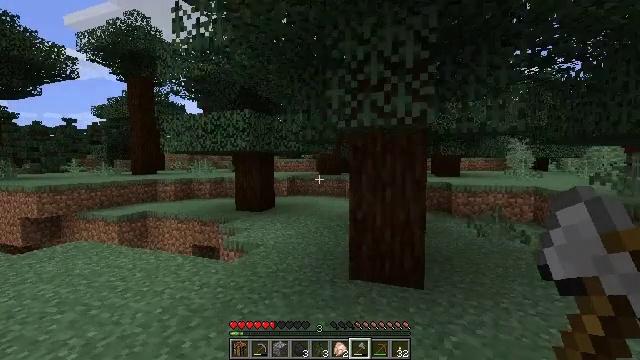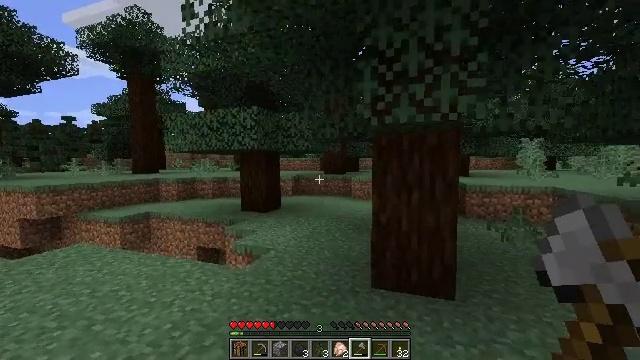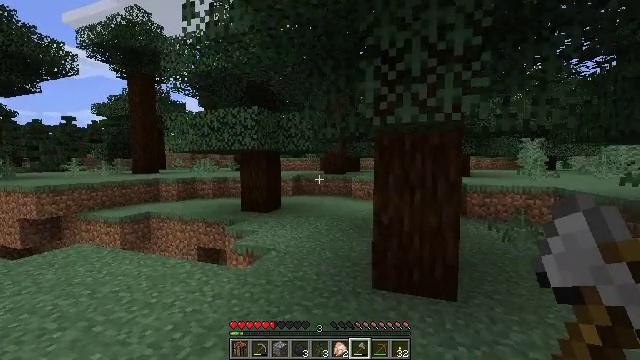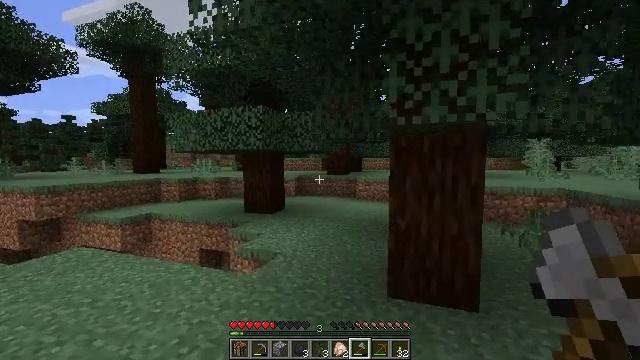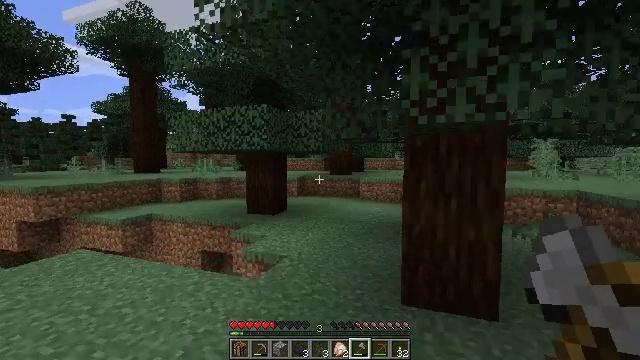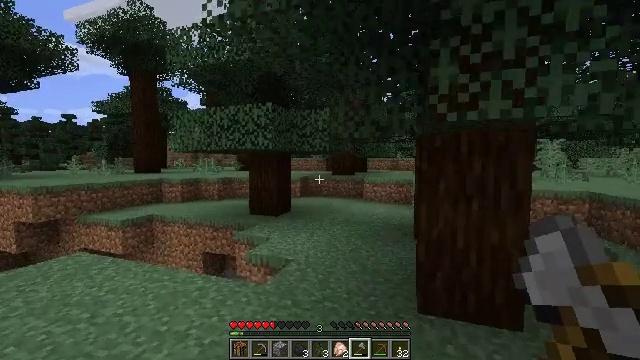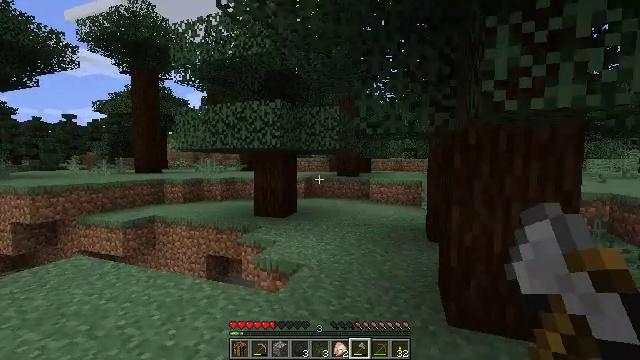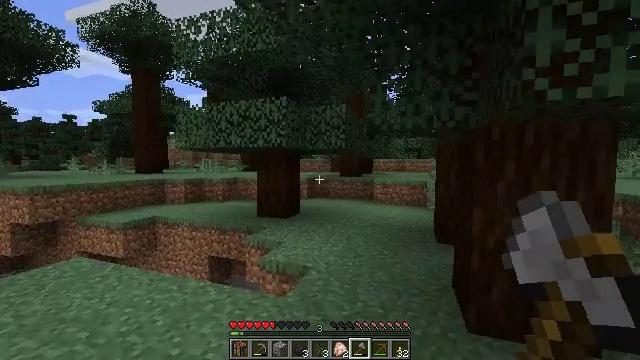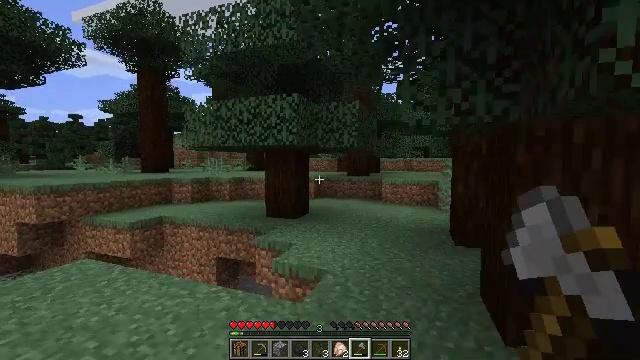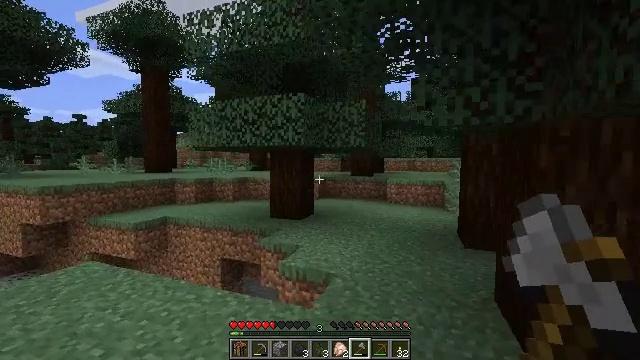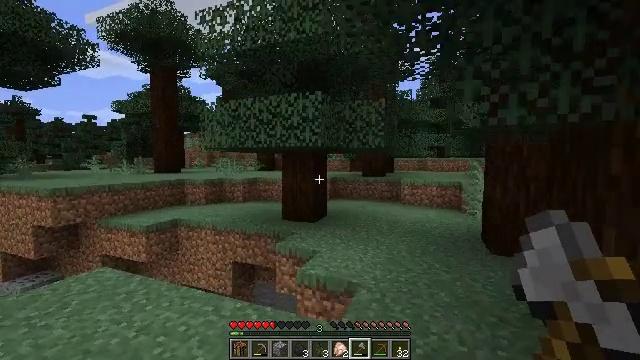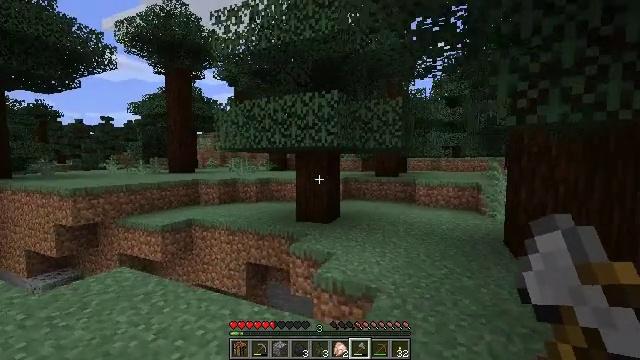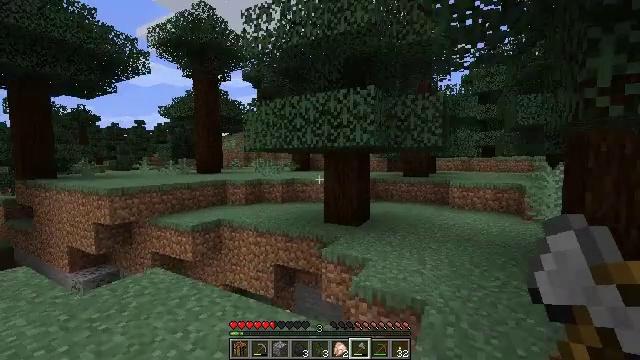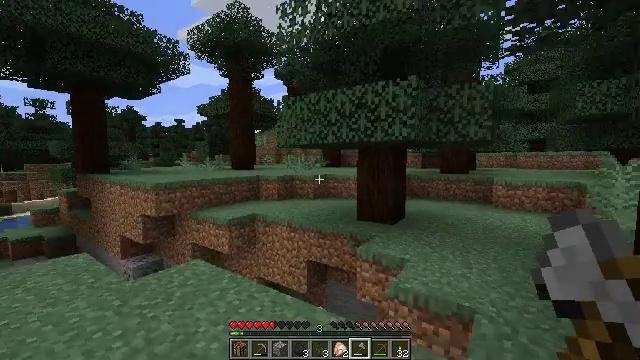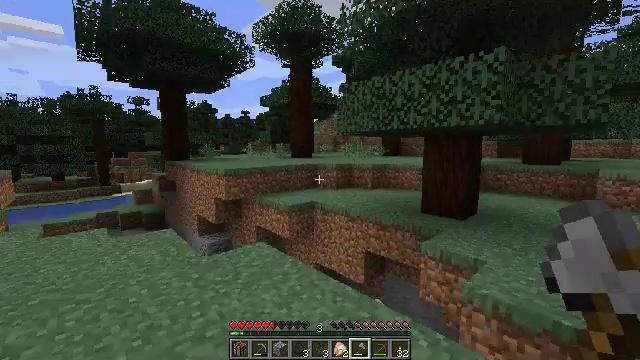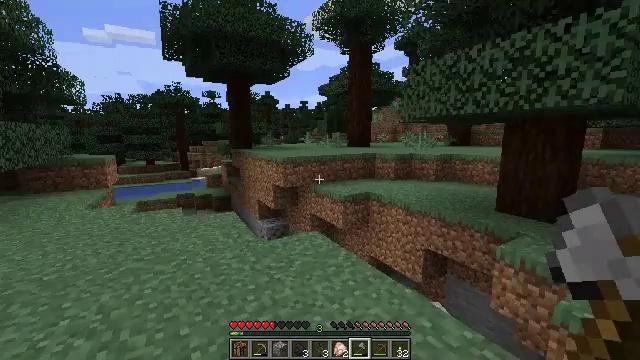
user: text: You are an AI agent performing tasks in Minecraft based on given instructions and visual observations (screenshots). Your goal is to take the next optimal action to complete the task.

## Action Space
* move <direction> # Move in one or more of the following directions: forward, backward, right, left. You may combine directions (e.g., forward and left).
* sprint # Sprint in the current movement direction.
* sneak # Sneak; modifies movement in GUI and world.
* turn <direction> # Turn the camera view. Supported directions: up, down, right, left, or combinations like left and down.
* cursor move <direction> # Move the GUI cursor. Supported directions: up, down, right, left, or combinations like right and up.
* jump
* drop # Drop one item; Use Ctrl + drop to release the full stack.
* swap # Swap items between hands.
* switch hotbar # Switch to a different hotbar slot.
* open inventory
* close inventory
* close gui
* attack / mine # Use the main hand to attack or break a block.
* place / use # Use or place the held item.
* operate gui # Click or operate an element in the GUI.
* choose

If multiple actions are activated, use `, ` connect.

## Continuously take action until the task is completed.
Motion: motion action
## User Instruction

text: Break the sweet berry bush to collect berries.
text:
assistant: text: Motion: move forward and move left
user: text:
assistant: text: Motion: move forward and move left
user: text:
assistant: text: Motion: move forward and move left
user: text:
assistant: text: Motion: move forward and move left
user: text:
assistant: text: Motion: move forward and move left
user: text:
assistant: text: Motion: move forward and move left
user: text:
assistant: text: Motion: move forward and move left
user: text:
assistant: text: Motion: move forward and move left
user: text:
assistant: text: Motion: move forward and move left
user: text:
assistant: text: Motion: move forward and move left, turn left
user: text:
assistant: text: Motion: move forward and move left, turn left
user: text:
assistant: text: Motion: move forward and move left, turn left
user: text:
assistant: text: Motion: move forward and move left, turn left
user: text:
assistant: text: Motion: move forward, turn left and down
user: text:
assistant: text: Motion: move forward and move right, turn left and down
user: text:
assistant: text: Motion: move right, turn left and down
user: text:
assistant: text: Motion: move right, turn left
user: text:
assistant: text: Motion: move right
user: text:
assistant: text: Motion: move right, turn down
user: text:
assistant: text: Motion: move right, turn left and down
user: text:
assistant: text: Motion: move right, turn left and down
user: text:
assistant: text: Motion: move right, turn left
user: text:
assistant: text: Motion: move right
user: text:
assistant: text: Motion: move right
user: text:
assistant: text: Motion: move right
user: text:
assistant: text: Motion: move right
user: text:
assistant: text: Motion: move right
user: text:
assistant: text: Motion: move right
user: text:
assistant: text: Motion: move right, turn down
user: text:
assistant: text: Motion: turn right and down